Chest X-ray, PA view. Patient: 62 years old, sex F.
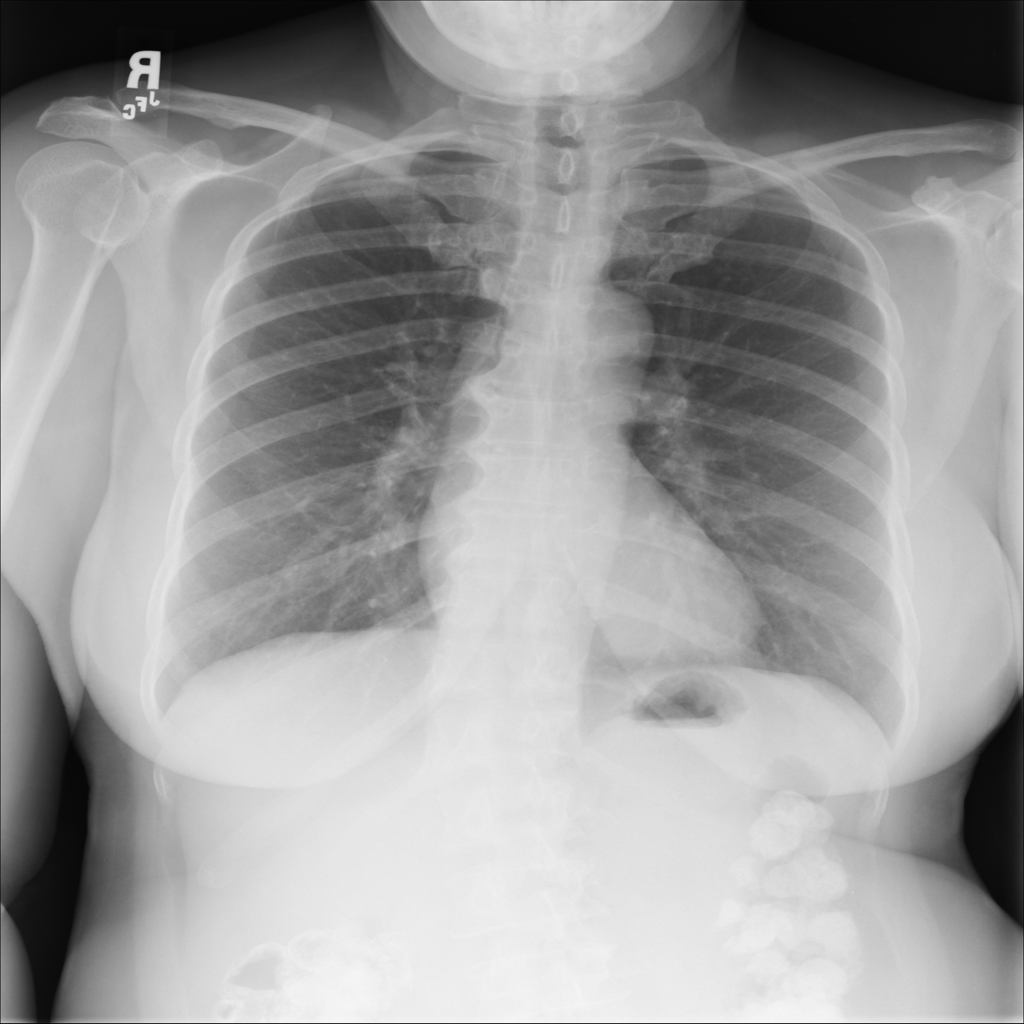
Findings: No Finding